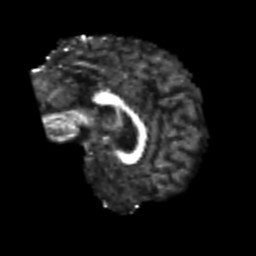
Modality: FA
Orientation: sagittal
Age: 40
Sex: male
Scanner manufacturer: siemens
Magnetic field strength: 3 T
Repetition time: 4.987 s
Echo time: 0.0792 s